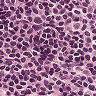
Metastatic tissue present: no